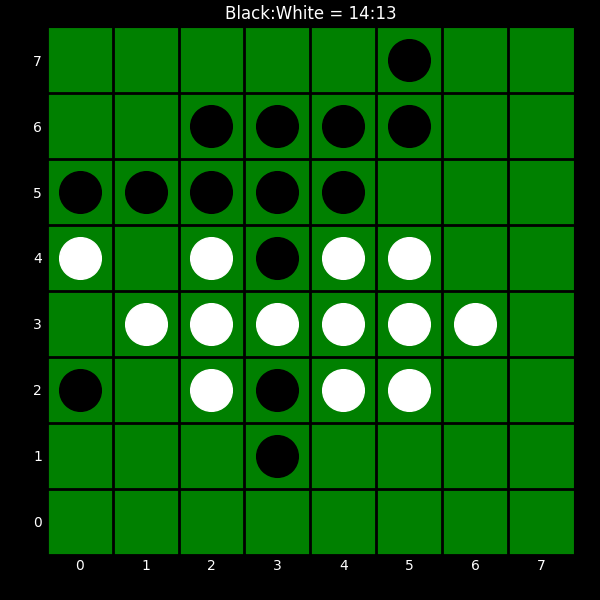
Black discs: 14
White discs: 13